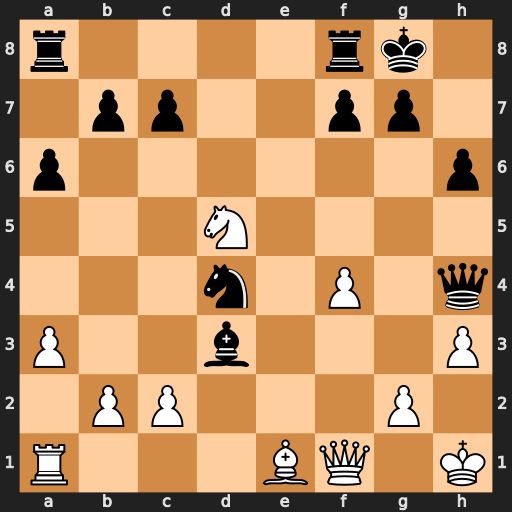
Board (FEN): r4rk1/1pp2pp1/p6p/3N4/3n1P1q/P2b3P/1PP3P1/R3BQ1K
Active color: w
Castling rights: -
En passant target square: -
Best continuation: Qxd3 Qd8 Qxd4